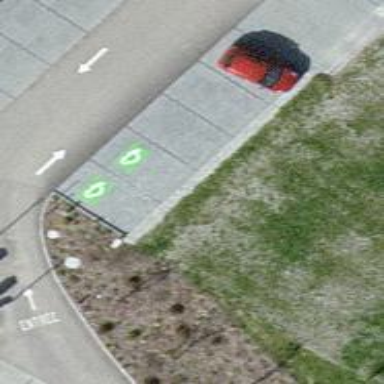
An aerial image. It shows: Charging station.